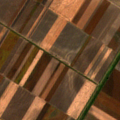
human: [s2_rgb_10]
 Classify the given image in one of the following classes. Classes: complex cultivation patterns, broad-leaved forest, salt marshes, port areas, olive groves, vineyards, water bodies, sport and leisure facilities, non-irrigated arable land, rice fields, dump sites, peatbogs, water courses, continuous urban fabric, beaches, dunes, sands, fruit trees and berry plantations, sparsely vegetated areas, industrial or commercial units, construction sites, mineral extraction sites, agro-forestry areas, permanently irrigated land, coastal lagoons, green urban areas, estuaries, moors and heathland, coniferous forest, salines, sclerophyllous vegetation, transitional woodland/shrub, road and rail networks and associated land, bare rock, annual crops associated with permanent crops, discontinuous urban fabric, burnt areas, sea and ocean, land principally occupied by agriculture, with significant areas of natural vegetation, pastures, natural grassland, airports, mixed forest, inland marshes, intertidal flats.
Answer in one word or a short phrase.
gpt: non-irrigated arable land